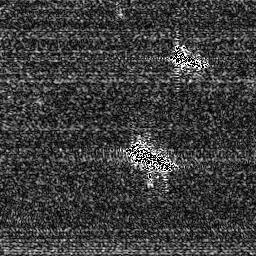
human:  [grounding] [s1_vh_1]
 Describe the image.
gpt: In the satellite image, there is  <ref>1 medium ship </ref> <box>[[48, 55, 68, 67, 0]]</box> located at center,  <ref>1 medium ship </ref> <box>[[66, 19, 80, 27, 0]]</box> located at top right.